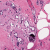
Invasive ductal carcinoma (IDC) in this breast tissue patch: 0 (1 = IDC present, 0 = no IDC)